Question: I have following compose view in my android app

As you can see there is a number just above the text view at the bottom. This number indicates the current text length.
I just cannot figure out how to put the number on the right side. Another problem is that when the text field expands, it hides the length indicator. So the grey layer goes obove the number.
'''
<RelativeLayout
xmlns:a="http://schemas.android.com/apk/res/android"
a:layout_width="fill_parent"
a:layout_height="fill_parent"
a:background="#ffffff" >
<LinearLayout
a:layout_width="fill_parent"
a:layout_height="wrap_content"
a:orientation="horizontal"
a:paddingBottom="5dip"
a:paddingLeft="5dip"
a:paddingRight="5dip"
a:paddingTop="5dip" >
<MultiAutoCompleteTextView
a:id="@+id/recipientBody"
a:layout_width="0dip"
a:layout_height="wrap_content"
a:layout_weight="1.0"
a:hint="@string/sms_to_whom"
a:maxLines="10"
a:nextFocusRight="@+id/smsRecipientButton" />
<LinearLayout
a:layout_width="wrap_content"
a:layout_height="fill_parent"
a:orientation="vertical" >
<Button
a:id="@+id/smsRecipientButton"
a:layout_width="wrap_content"
a:layout_height="0dip"
a:layout_marginLeft="5dip"
a:layout_weight="1.0"
a:enabled="true"
a:nextFocusLeft="@+id/recipientBody"
a:onClick="onPickContact"
a:text="@string/sms_contacts" />
</LinearLayout>
</LinearLayout>
//************
<LinearLayout
a:layout_width="wrap_content"
a:layout_height="fill_parent"
a:layout_marginBottom="65dip"
a:layout_marginLeft="10dip"
a:gravity="bottom"
a:orientation="vertical" >
<TextView
android:id="@+id/chars"
android:layout_width="fill_parent"
android:layout_height="wrap_content"
android:layout_alignParentRight="true"
android:text="" />
</LinearLayout>
//************
<LinearLayout
a:layout_width="fill_parent"
a:layout_height="wrap_content"
a:layout_alignParentBottom="true"
a:background="#9c9e9c"
a:orientation="horizontal"
a:paddingBottom="5dip"
a:paddingLeft="5dip"
a:paddingRight="5dip"
a:paddingTop="5dip" >
<EditText
a:id="@+id/smsBody"
a:layout_width="0dip"
a:layout_height="wrap_content"
a:layout_weight="1.0"
a:autoText="true"
a:capitalize="sentences"
a:hint="@string/sms_enter_message"
a:inputType="textShortMessage|textAutoCorrect|textCapSentences|textMultiLine"
a:nextFocusRight="@+id/send_button" />
<LinearLayout
a:layout_width="wrap_content"
a:layout_height="fill_parent"
a:orientation="vertical" >
<Button
a:id="@+id/smsSendButton"
a:layout_width="wrap_content"
a:layout_height="0dip"
a:layout_marginLeft="5dip"
a:layout_weight="1.0"
a:enabled="false"
a:nextFocusLeft="@+id/smsBody"
a:text="@string/sms_send_abbr" />
</LinearLayout>
</LinearLayout>
</RelativeLayout>
'''
I marked the indicator with '//************' . What do I have to change in that layout file to place the indicator on the right side and to avoid overlapping?
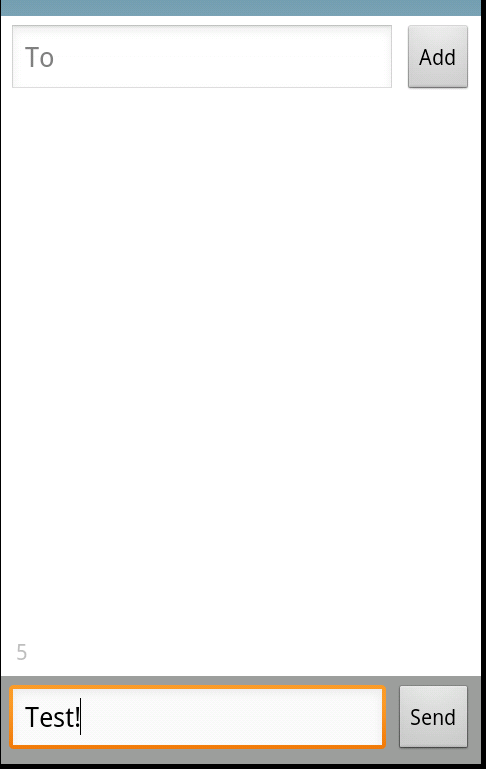
Answer: First, give an id to your bottom LinearLayout.
Then, add:
'a:layout_above="@+id/lowerLinearLayout" a:layout_alignParentRight="true"'
inside the definition of the LinearLayout for your indicator view.